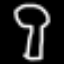
Label: mushroom